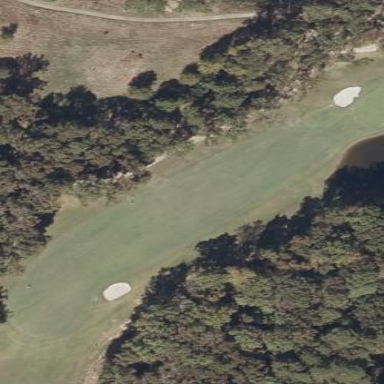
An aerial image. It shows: Area with grass used as rough in golf course.